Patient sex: F
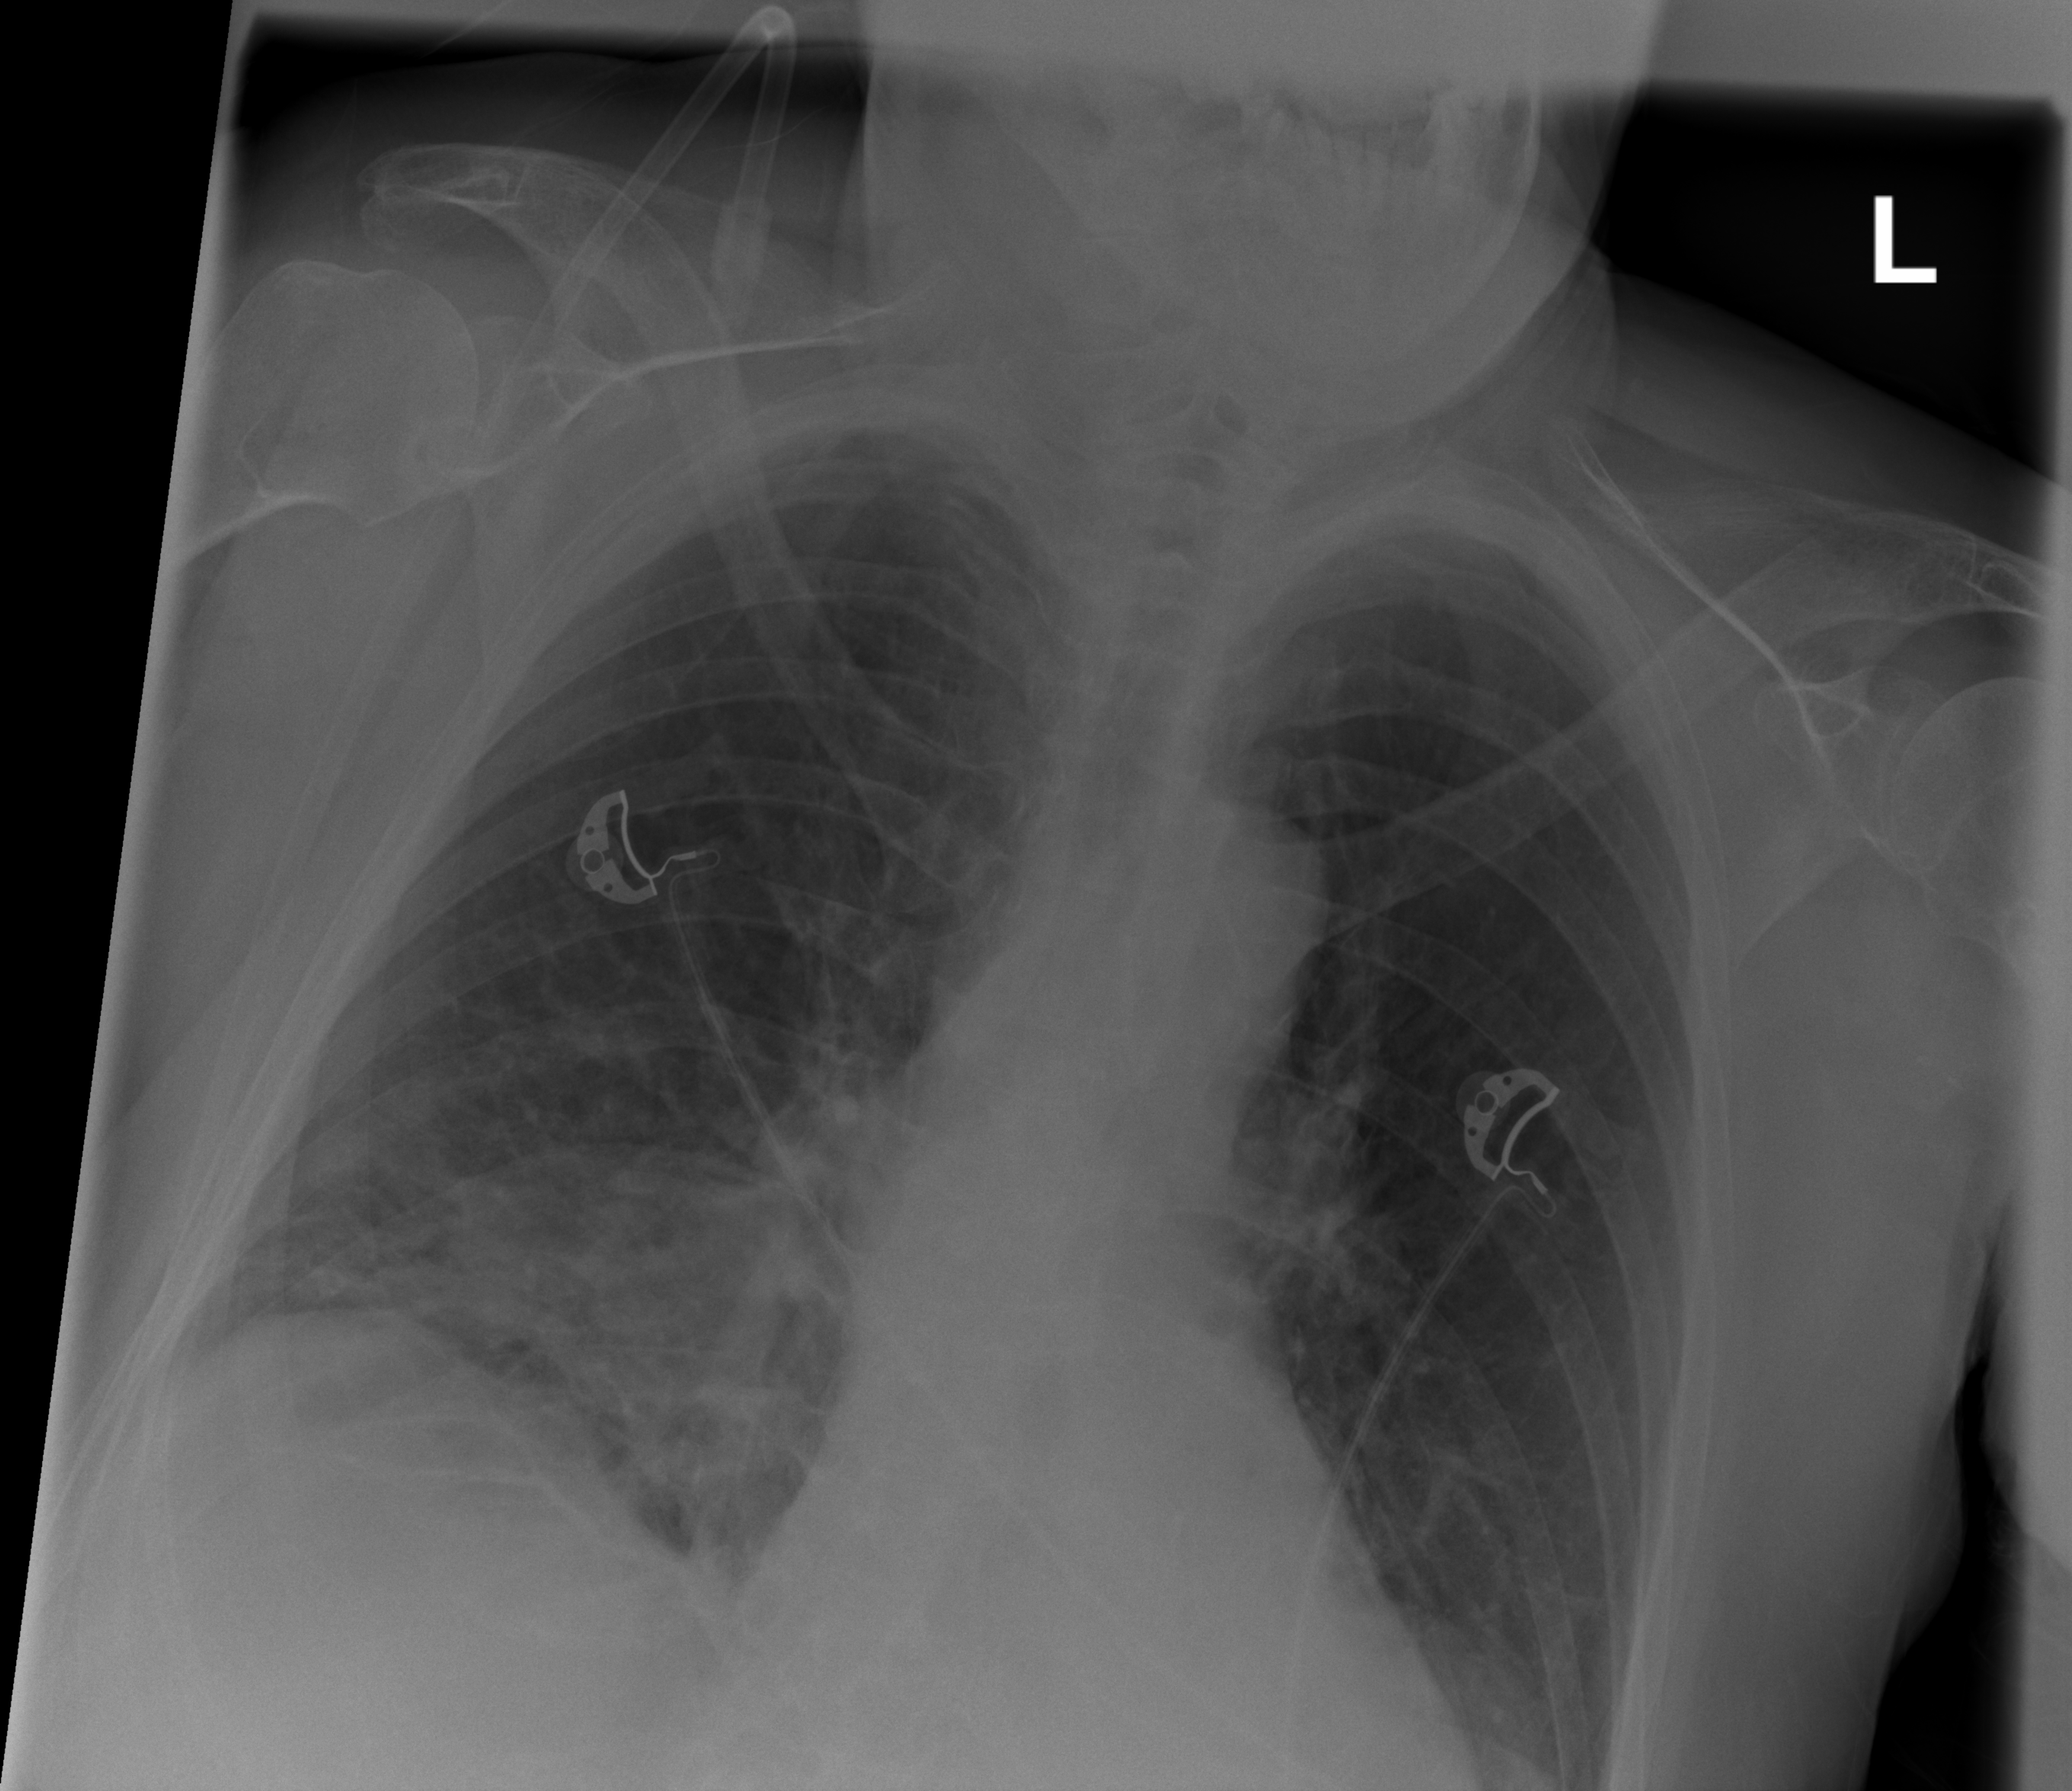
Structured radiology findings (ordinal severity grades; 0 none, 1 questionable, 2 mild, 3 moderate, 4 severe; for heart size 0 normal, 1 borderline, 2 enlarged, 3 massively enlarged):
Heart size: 0
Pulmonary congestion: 0
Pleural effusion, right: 0
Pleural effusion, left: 0
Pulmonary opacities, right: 3
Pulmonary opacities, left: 0
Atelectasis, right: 2
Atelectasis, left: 0